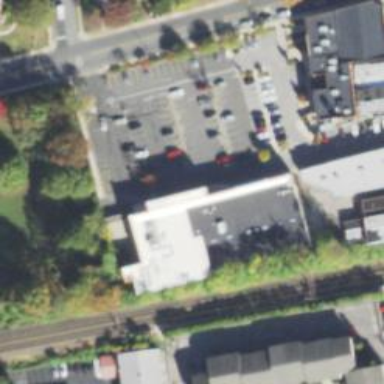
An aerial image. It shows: Supermarket building.